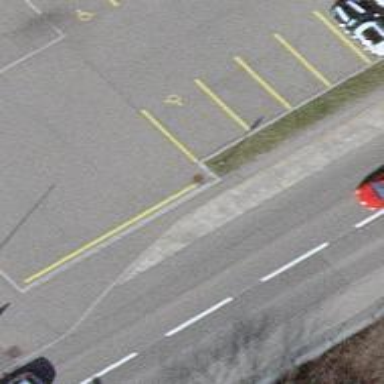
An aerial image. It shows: Platform for public transport is situated by the road.